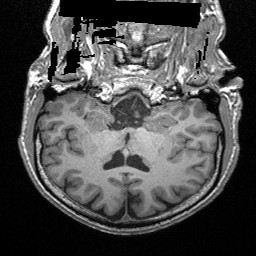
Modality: T1w
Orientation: sagittal